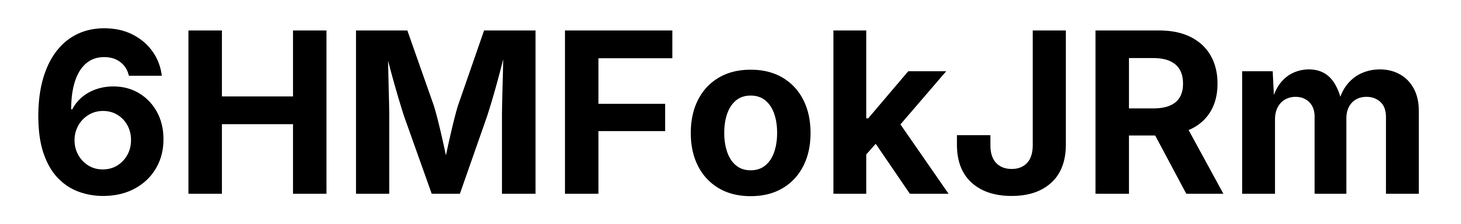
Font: Inter_Bold